Aerial crown-view tile of a tropical tree (Barro Colorado Island, Panama), acquired 20241216:
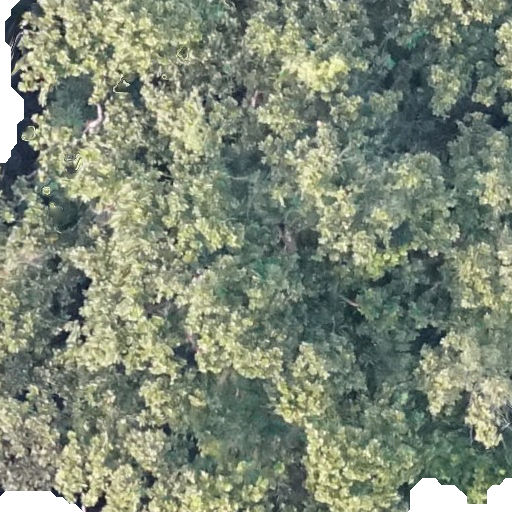
Species: Anacardium excelsum
GBIF accepted scientific name: Anacardium excelsum
Crown area: 522.808 m²